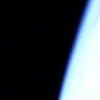
Label: space